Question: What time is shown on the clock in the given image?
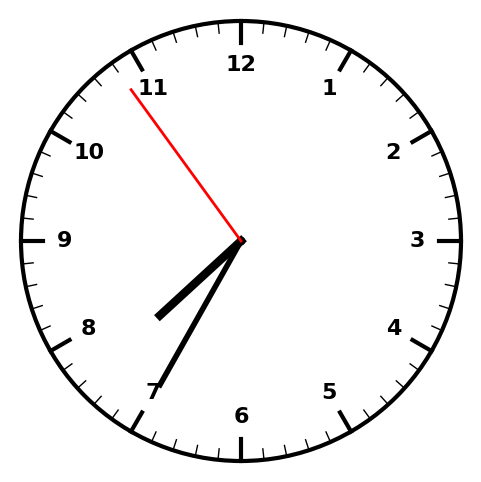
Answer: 07:34:54